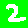
Digit: 2